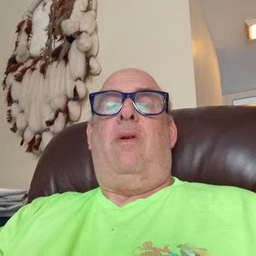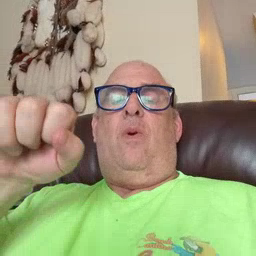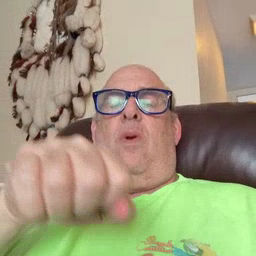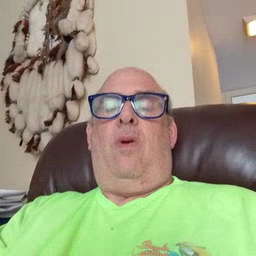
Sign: shoe